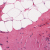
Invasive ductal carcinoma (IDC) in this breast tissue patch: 0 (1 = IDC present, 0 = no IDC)